Question: I'm using Dropzone.js for file uploads, and it's working perfectly except that the progress bar is not appearing. There are no errors. I'm using Bootstrap for the front end of the site.
After uploading a file, if I inspect the element in Chrome, I see that both it and its parent have a height of 0px:

The strange thing is, if I manually set the height to 10px, it remains 0px. Even if I set the width and height , it remains 0px width and height in the element inspector. ('dz-progress', the parent div, will change if I set it, though.)
My best guess is that something in Bootstrap or jquery is conflicting with it, but I'm not good enough with CSS to ferret it out (if it's even a CSS issue). Here is my relevant code. I instantiate Dropzone with Jquery, on the body tag, so that you can drop a file anywhere in the browser window.
'''
<div id="upload">
Drag and drop anywhere on the page to upload, or click here to select files.
</div>
<div id="uploads"></div>
<script src="bootstrap\js\jquery-2.1.0.min.js"></script>
<script src="bootstrap\jsootstrap.min.js"></script>
<script src="bootstrap\js\dropzone.js"></script>
<script type="text/javascript">
$("body").dropzone({ url: "upload.php", maxFilesize: 10, previewsContainer: "#uploads", clickable: "#upload", paramName: "userfile", success: function(file, response){ alert("success: "+response); }, error: function(file, response){ alert("error: " +response); }, method: "post" });
</script>
'''
Any ideas will be appreciated.
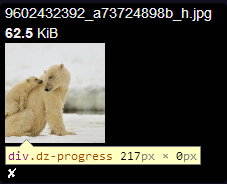
Answer: Solved. This CSS added to dropzone.css fixed it:
'''
.dz-upload {
display: block;
background-color: red;
height: 10px;
width: 0%;
}
'''
Adding 'display: block' gave the span width but it was still not appearing. Adding the height and background color finally made it appear. Adding 'width: 0%' made sure it started invisible (otherwise it would start as a full bar, then jump back when progress began).